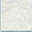
Piece: xx